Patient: sex F, age 62
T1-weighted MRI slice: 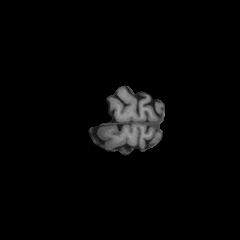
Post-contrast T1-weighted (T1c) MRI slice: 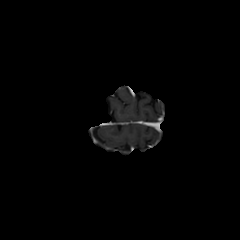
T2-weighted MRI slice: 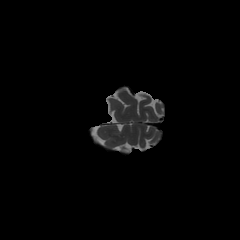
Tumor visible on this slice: no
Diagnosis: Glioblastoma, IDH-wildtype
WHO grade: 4